Interaction volume radius: 5 \u00c5
Interaction volume height: 15 \u00c5
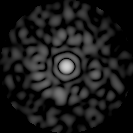
Disorder parameter: 0.8308